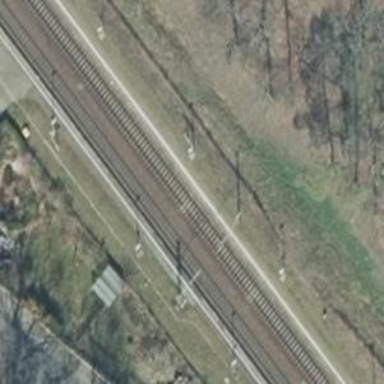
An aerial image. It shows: Railway with electrified contact lines.